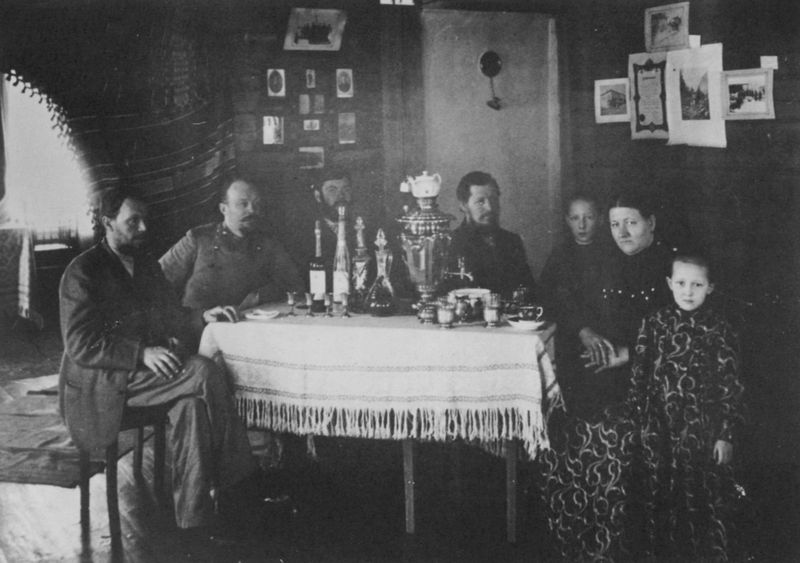
Titel: Russische Siedler in Sibirien um die Jahrhundertwende
Künstler: Russischer Photograph
Standort: Helsinki
Institution: Suomen Kansallismuseo
Schlagwörter: hand, mann, schatten, weiß, frauen, menschen, mädchen, sitzen, fenster, frau, getränk, glas, kleid, lampe, licht, männer, raum, schwarz, stuhl, stühle, tisch, blick, tuch, muster, rock, teppich, alt, anzug, bart, bärte, flaschen, gläser, hemd, hose, jacke, jung, trinken, wand, arme, mensch, stehen, hände, innenraum, portrait, porträt, tischtuch, vorhang, boden, fransen, mantel, stoff, decke, familie, innen, kind, mutter, england, kinder, kanne, vase, beine, bilder, bilderrahmen, fotos, hosen, russland, chair, hands, men, white, window, women, frack, black, carpet, chairs, grey, group portrait, room, table, tea, wall, woman, streifen, uhr, picture, pictures, floor, stube, tee, sakko, schnauzer, foto, fotografie, wine, stof, besuch, man, child, küchenstück, kaffe, glasses, photo, children, family, bottle, fingers, rude, kids, cups, tablecloth, kid, photography, talbot, russia, bottles, falsche, liqueur, liquour, pro, samovar, stühlr